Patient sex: F
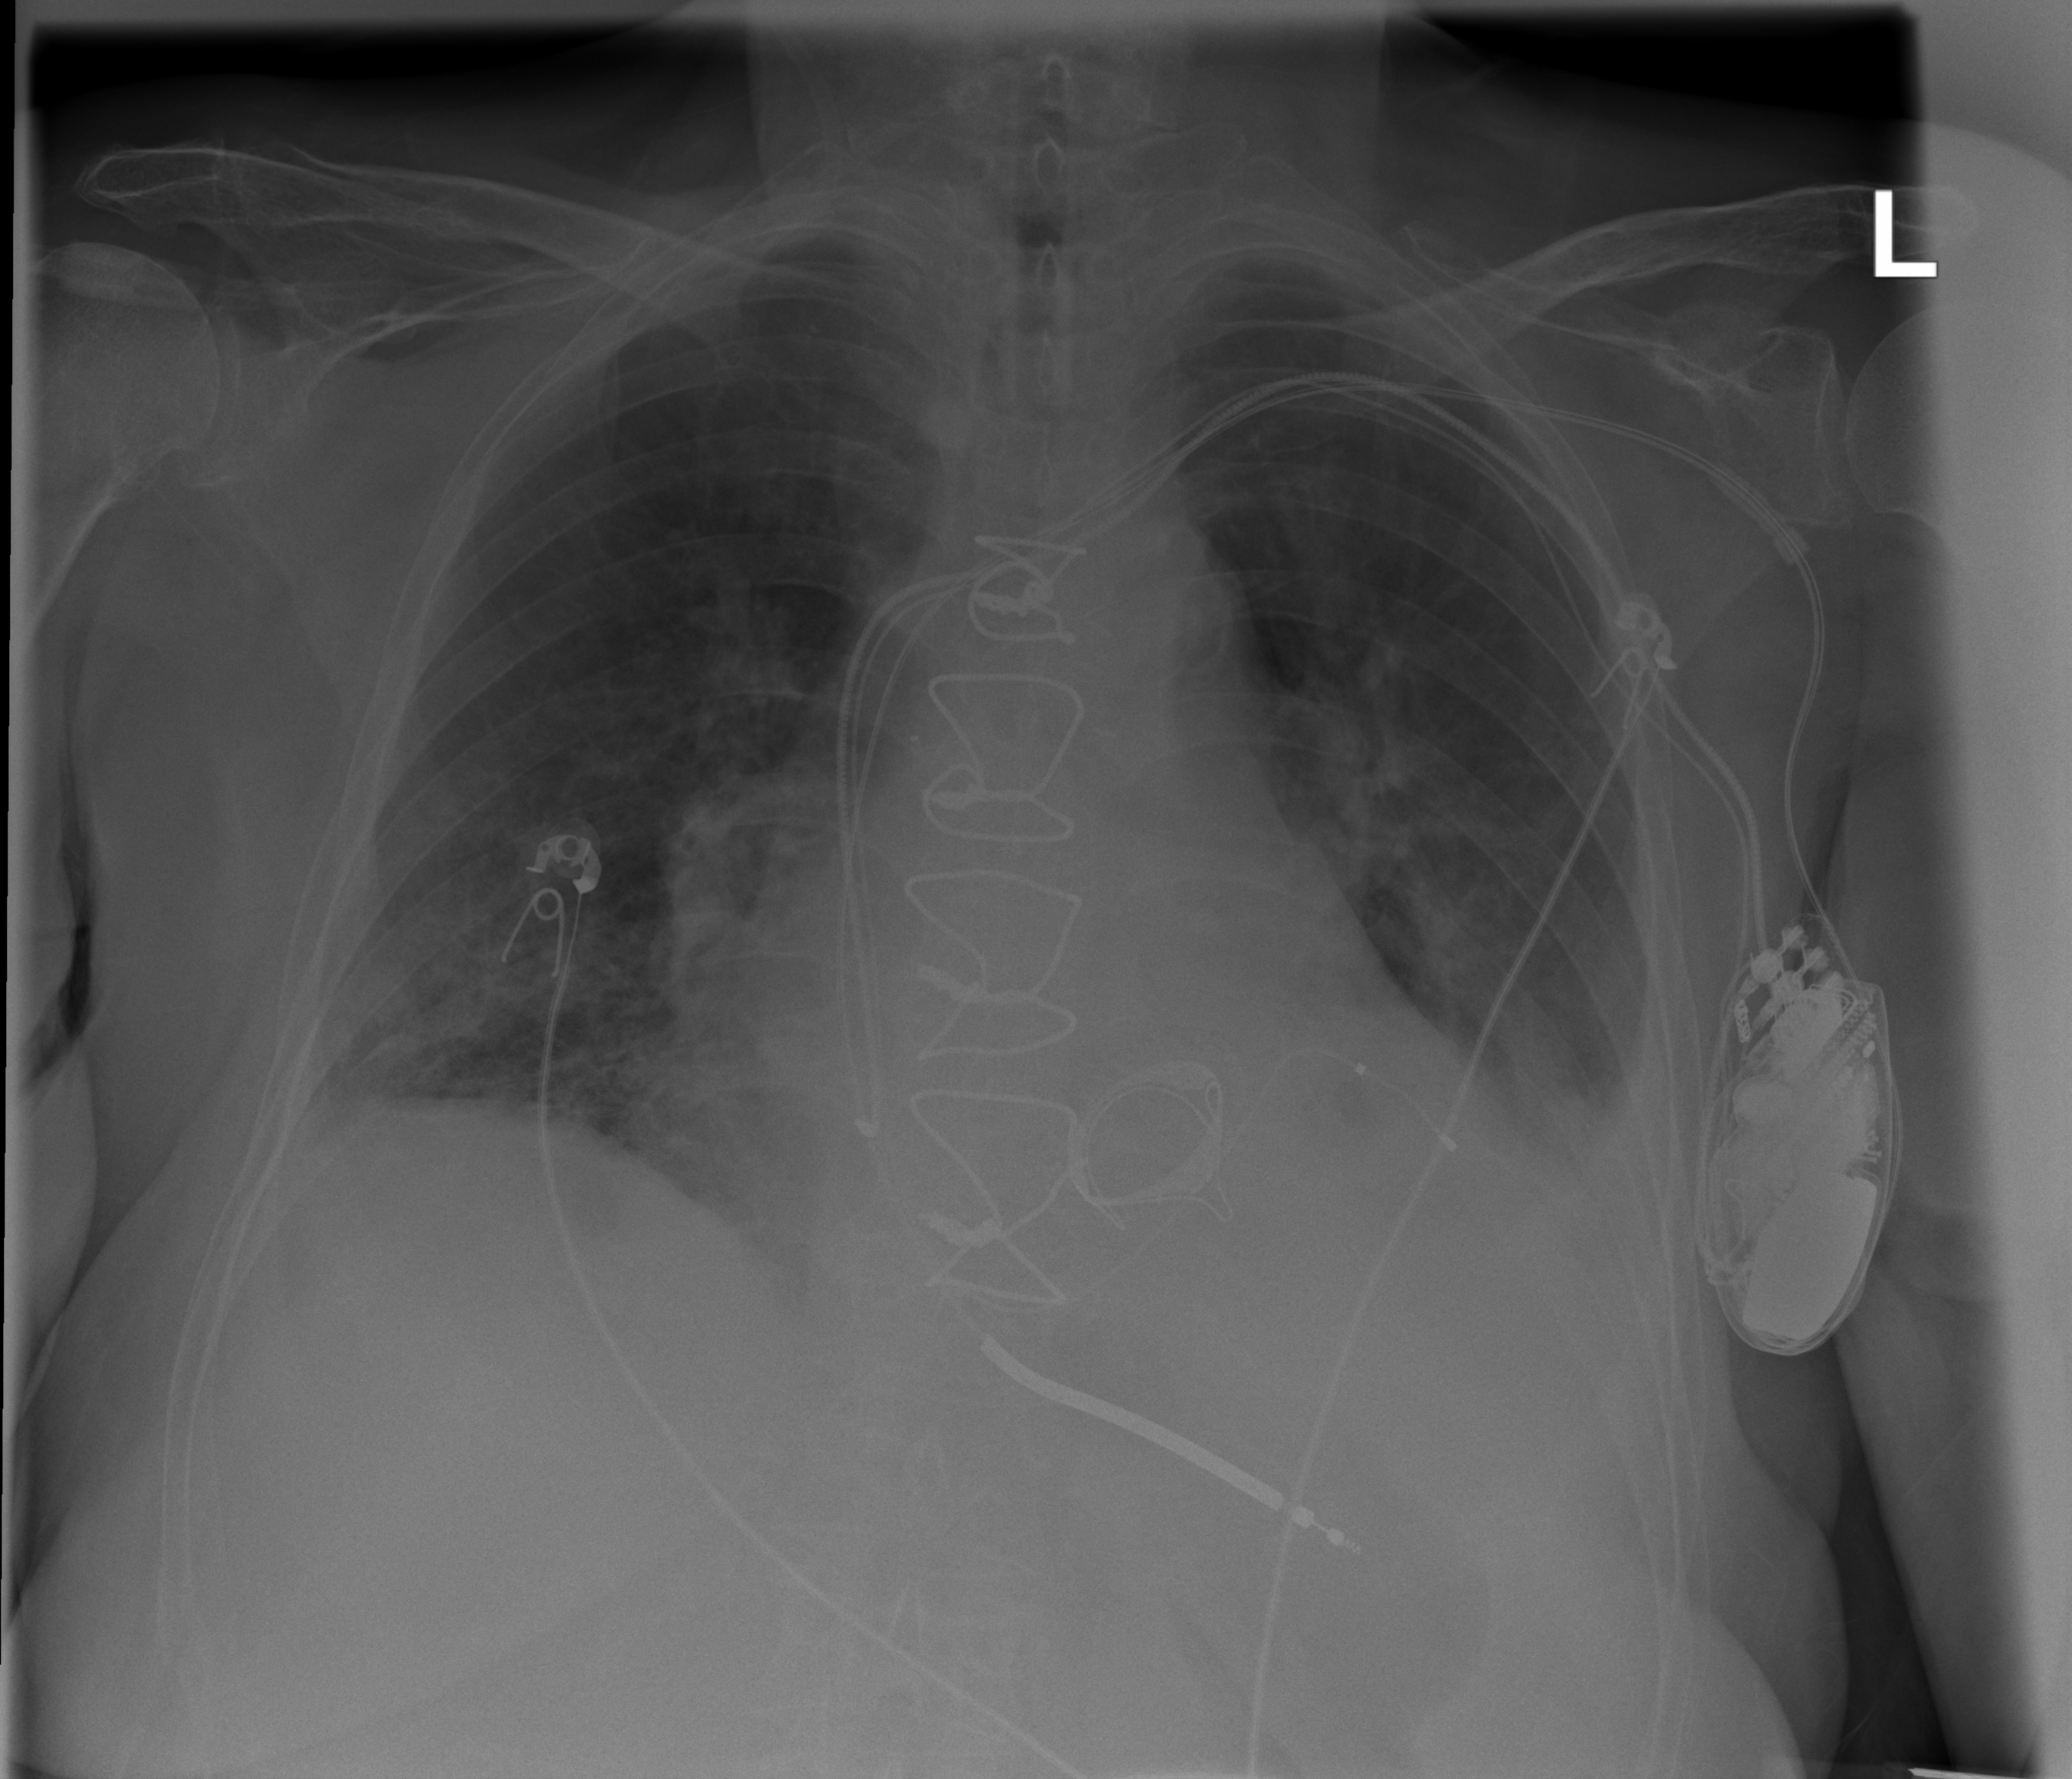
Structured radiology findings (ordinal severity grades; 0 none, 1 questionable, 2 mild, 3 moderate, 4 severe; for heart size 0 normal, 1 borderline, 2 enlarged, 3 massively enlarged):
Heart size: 2
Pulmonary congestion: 2
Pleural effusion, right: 0
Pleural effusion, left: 2
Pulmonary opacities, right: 0
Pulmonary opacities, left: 0
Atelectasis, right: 2
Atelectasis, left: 2